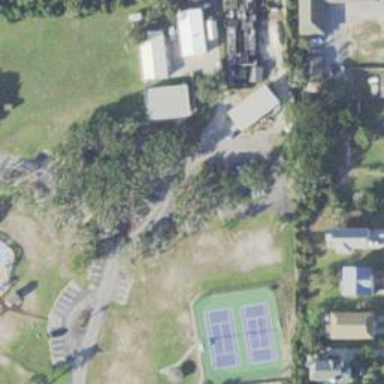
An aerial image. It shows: Shuffleboard pitch located in leisure land area.